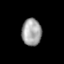
Tissue: lung
Cell type: Epithelial cells
Senescence score: 0.2412
Nuclear area (px): 521
Mean DAPI intensity: 162.781